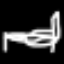
Label: bed